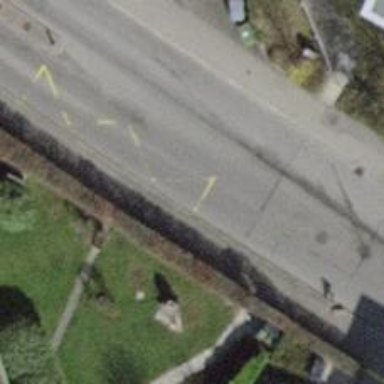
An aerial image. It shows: Public transport stop position.